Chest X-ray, AP view. Patient: 40 years old, sex M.
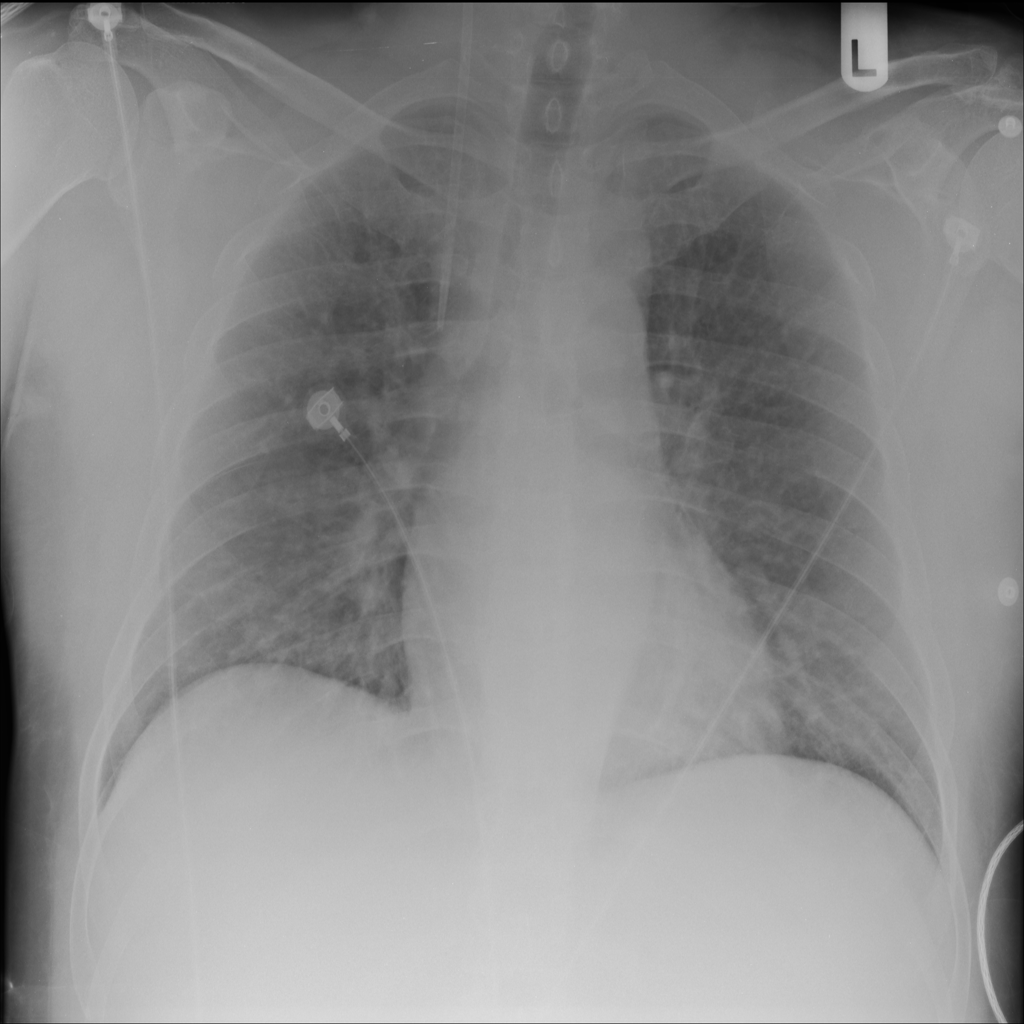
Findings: No Finding